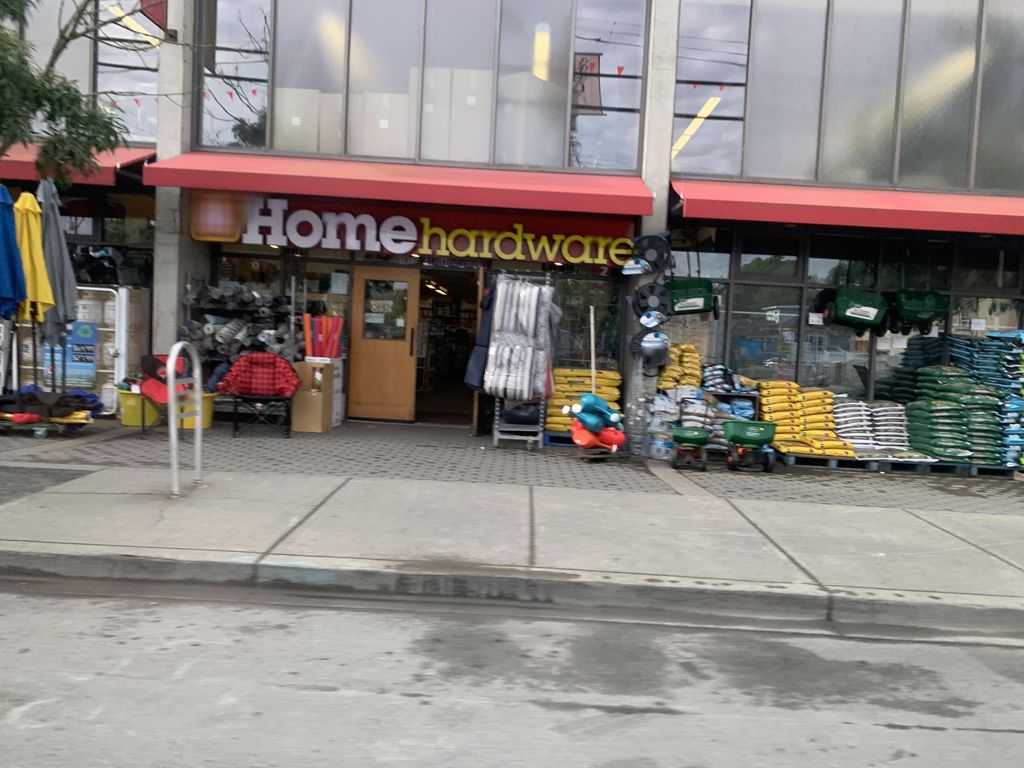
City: victoria